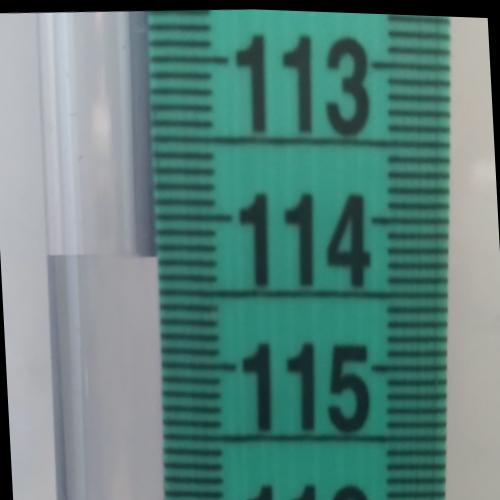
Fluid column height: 114.3 cm